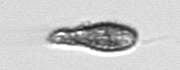
Label: Pseudochattonella_farcimen